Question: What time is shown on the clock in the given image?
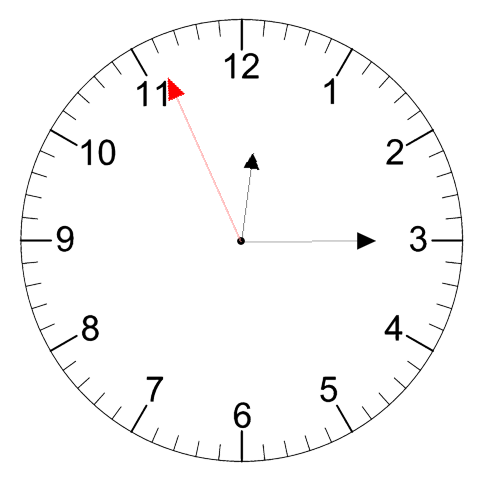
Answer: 12:14:56